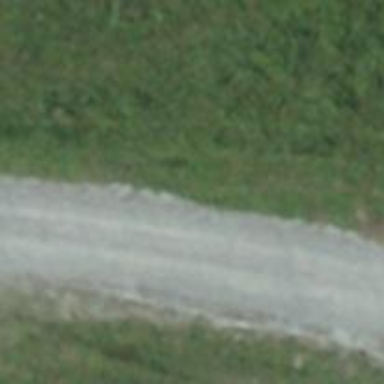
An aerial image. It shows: Track road with grade4 tracktype.